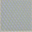
Piece: xx